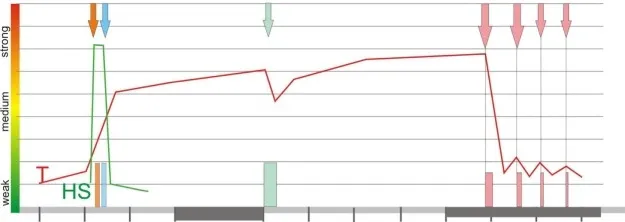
The figure represents the full length of disease history of this single case, from the beginning 20 years ago with a cervical pain syndrome associated with tinnitus. When the cervical pain syndrome was intensely treated with established treatments (mainly physiotherapy of various types; for details, see the respective signs within figure) the CPS only gradually improved over time, even worsened after a chiropractic measure. After successful treatment of the cervical pain syndrome, the tinnitus, nevertheless, was chronic, persistent over about 20 years. The tentative recommendation to consider this type of tinnitus as a minor symptom of an incompletely treated cervical syndrome was based on own personal experiences and observations (Karl Bechter, see Introduction), and led to recommend exclusively the intermittent CC use in an outpatient setting (with no other treatment). CC was used repeatedly during day time, initially more frequent, after 2 weeks less frequent, and after 4 weeks the usage nearly ended because of rapid, complete relief from tinnitus. Abbreviations: T, tinnitus; HS, periarthritis humero scapilaris simplex left; Oth, orthopedic therapy; Pth, physiotherapy; OsTh, osteopathic therapy; CC, cervical collar.
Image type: pathology (immunostaining)